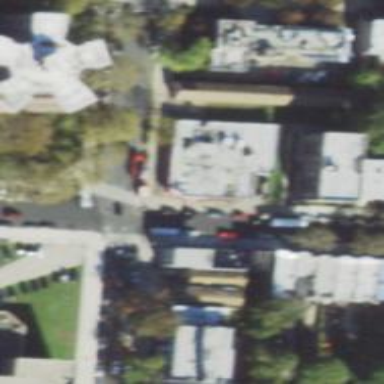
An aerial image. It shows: Footway with asphalt surface and zebra crossing.